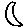
Label: moon